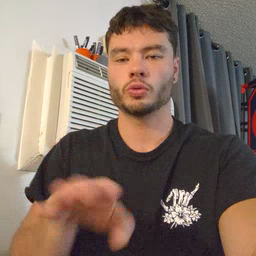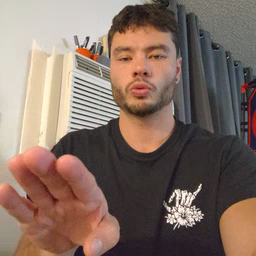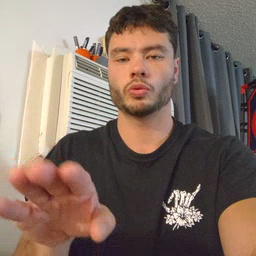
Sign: into